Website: bh-photo
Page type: customer-info-address
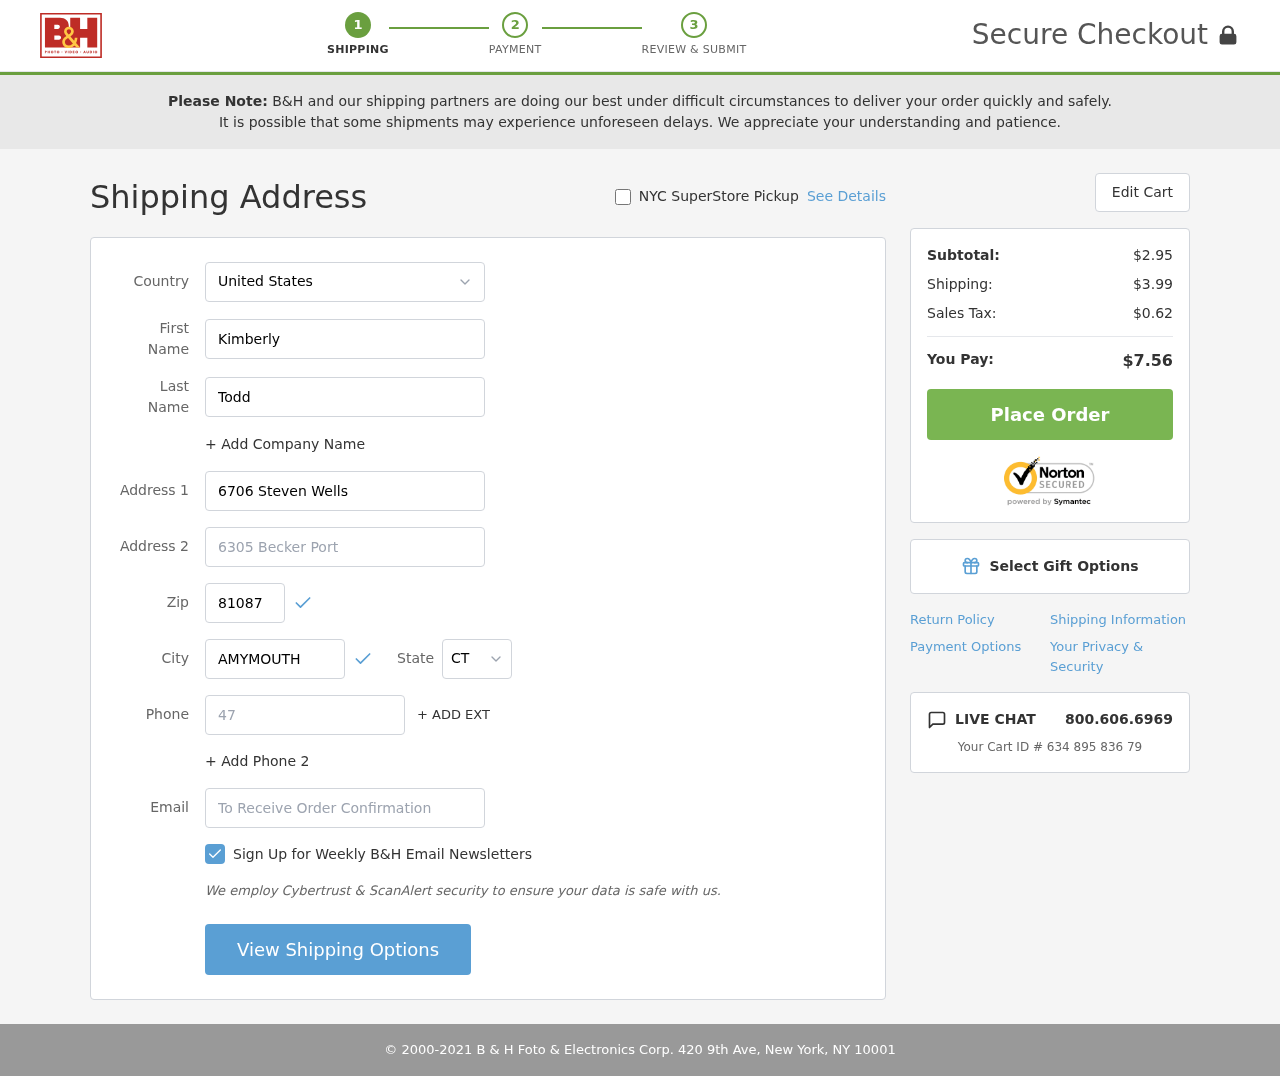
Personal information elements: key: PII_CITY
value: Amymouth
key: PII_COUNTRY
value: United States
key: PII_EMAIL
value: kimberly_todd@hotmail.com
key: PII_FIRSTNAME
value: Kimberly
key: PII_LASTNAME
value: Todd
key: PII_PHONE
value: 4713607199
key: PII_POSTCODE
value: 81087
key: PII_STATE_ABBR
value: CT
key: PII_STREET
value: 6706 Steven Wells
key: PII_STREET2
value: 6305 Becker Port
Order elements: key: ORDER_SUBTOTAL
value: $2.95
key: ORDER_SHIPPING_COST
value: $3.99
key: ORDER_TAX
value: $0.62
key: ORDER_TOTAL
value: $7.56
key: ORDER_ID
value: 634 895 836 79